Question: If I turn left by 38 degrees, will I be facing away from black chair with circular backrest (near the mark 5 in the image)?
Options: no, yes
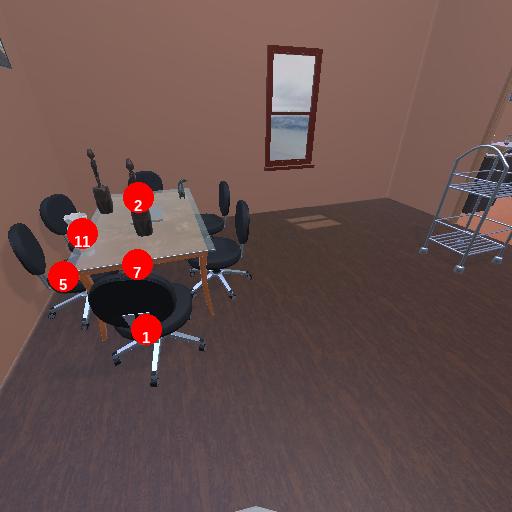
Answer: no